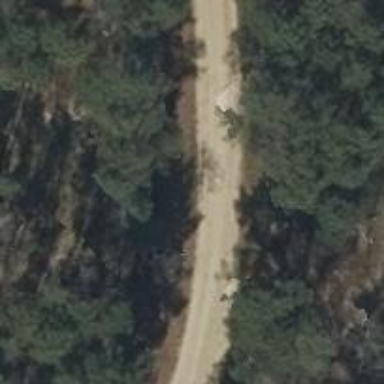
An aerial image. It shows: Sandy track road with grade3 tracktype.